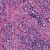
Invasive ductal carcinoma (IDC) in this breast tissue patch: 1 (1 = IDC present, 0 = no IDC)